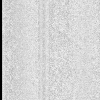
Atmospheric dust classification: dusty